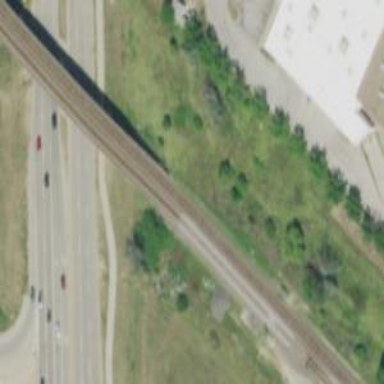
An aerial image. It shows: Railway bridge.